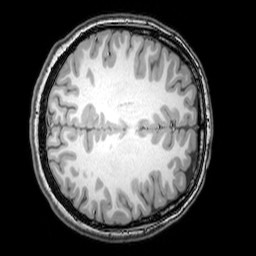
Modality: T1w
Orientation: axial
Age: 24
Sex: female
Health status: healthy
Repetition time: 0.081 s
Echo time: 0.037 s